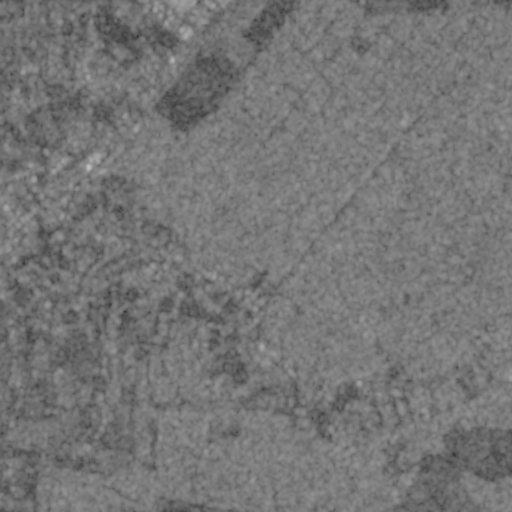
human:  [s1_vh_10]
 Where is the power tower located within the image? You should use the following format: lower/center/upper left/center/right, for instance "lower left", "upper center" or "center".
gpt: The power tower is located in the lower of the image.
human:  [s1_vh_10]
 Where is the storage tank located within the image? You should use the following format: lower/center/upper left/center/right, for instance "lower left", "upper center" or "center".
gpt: The storage tank is located in the lower left of the image.
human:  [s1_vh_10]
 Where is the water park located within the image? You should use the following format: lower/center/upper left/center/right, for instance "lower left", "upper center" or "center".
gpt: The water park is located in the lower right of the image.
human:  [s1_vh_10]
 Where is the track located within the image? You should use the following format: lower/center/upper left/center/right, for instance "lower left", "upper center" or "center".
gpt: There is no track in the image.

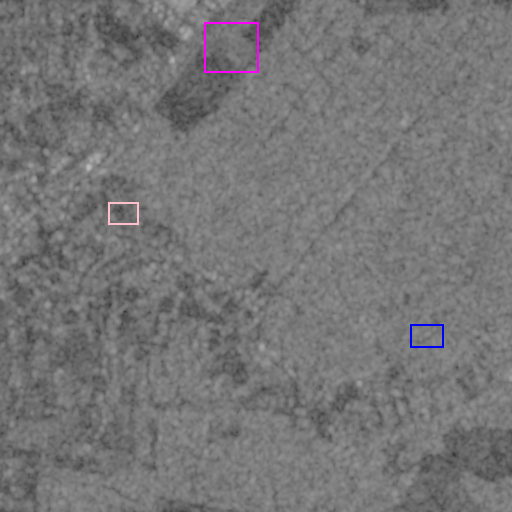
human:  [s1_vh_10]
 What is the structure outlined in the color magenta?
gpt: The structure outlined in magenta is a crop field.
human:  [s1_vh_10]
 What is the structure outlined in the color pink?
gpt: The structure outlined in pink is a park.
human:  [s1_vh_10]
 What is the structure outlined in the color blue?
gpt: The structure outlined in blue is a parking lot.
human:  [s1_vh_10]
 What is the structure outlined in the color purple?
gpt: There is no purple outline.